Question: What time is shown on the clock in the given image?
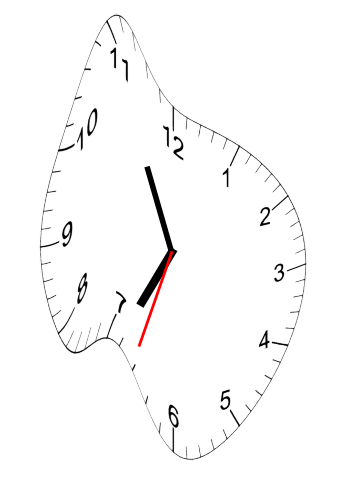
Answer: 06:55:33